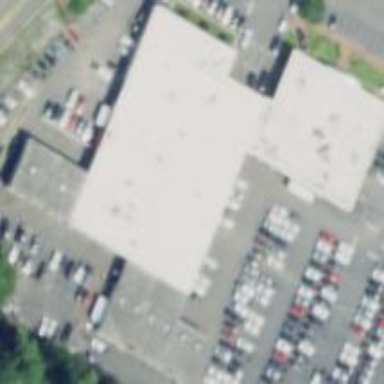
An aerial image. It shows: Building housing car shop.